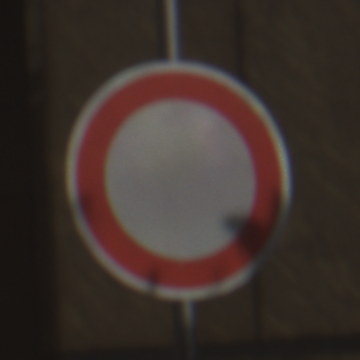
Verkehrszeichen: VerbotFahrzeugeAllerArt
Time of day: MorningAfternoon
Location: Outdoor (Urban)
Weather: PartlyCloudy
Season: NotSpecified
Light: Natural